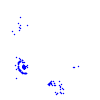
Particle: electron